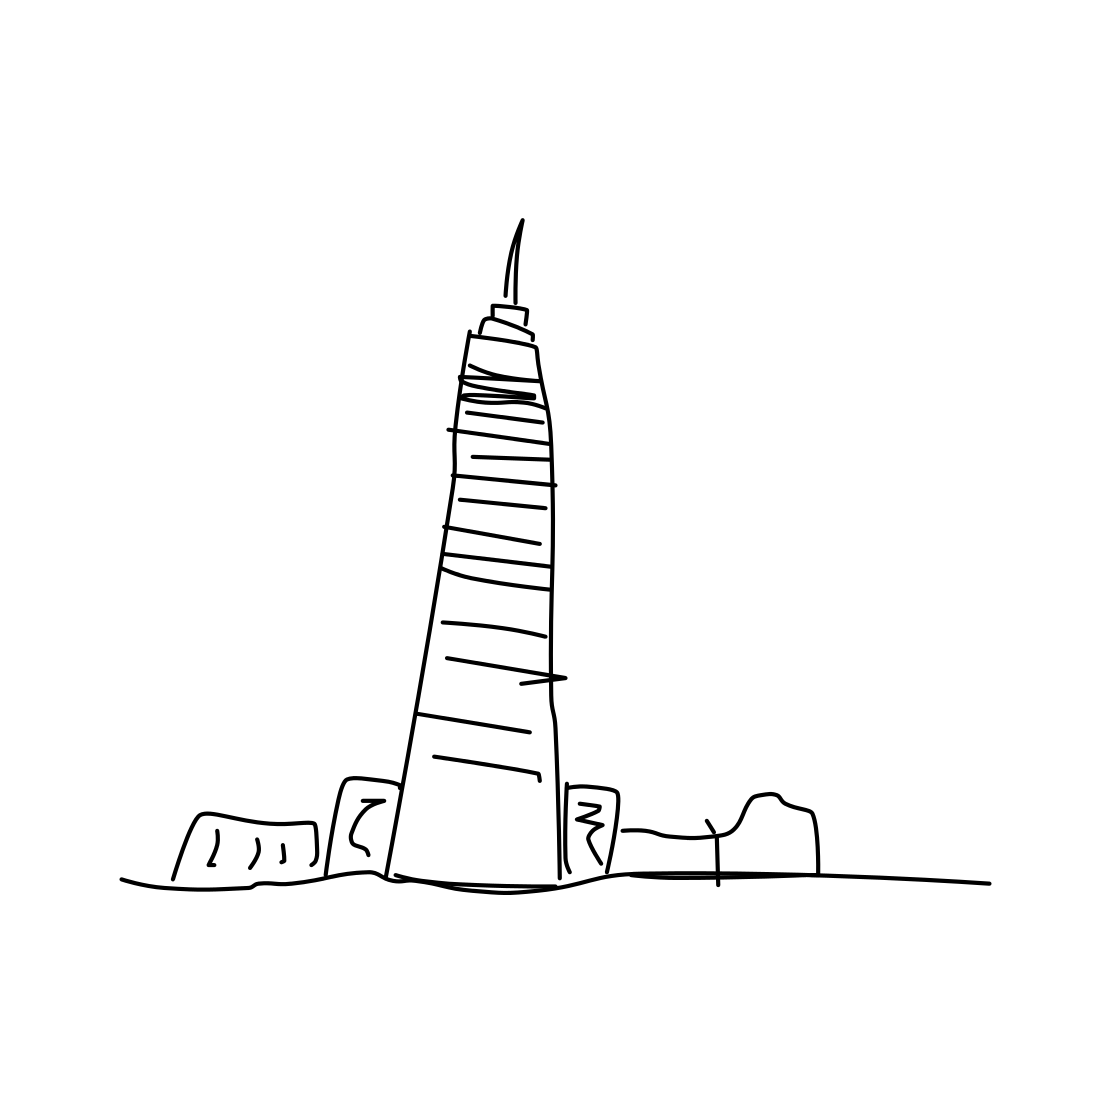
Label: skyscraper